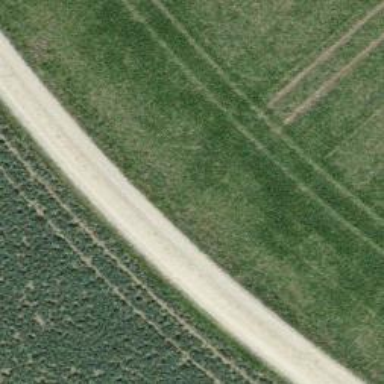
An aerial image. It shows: Gravel track with grade2 tracktype.